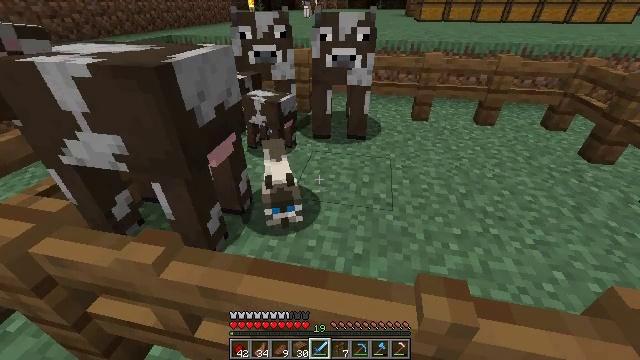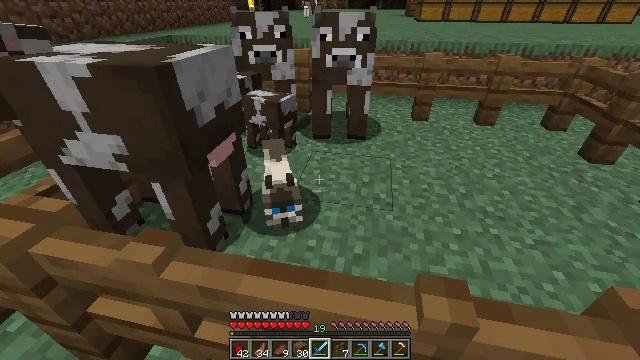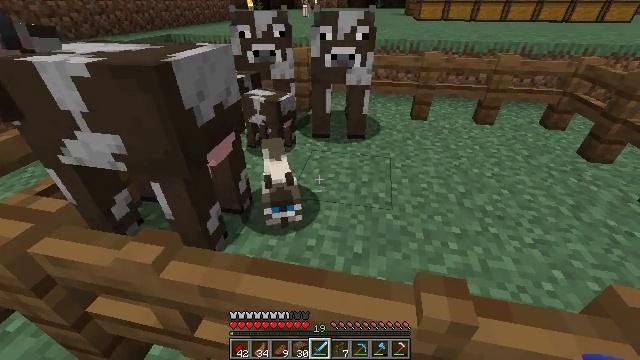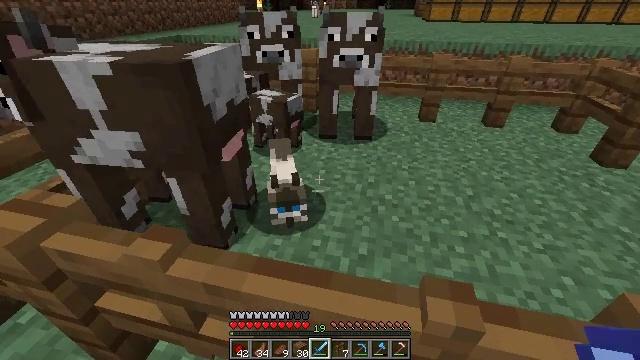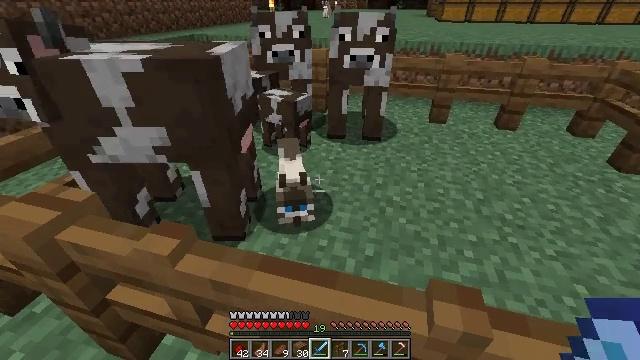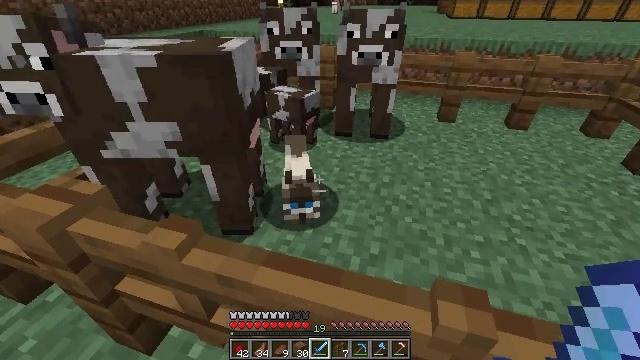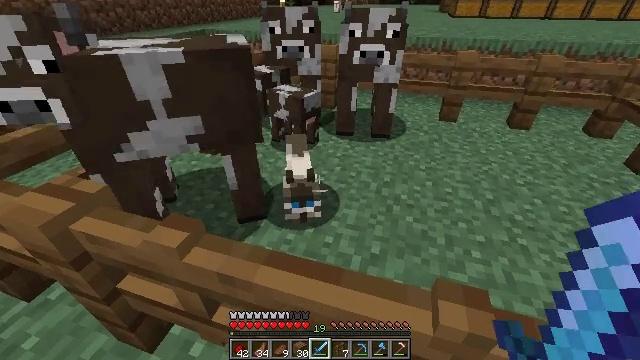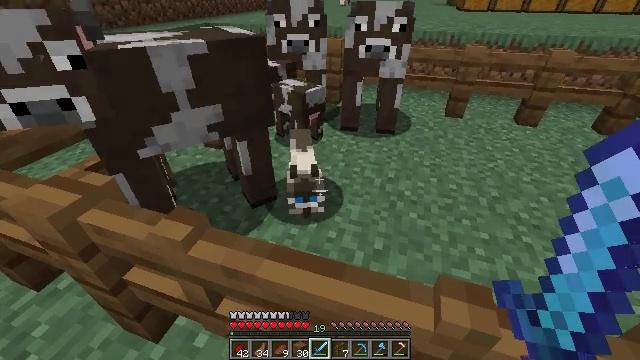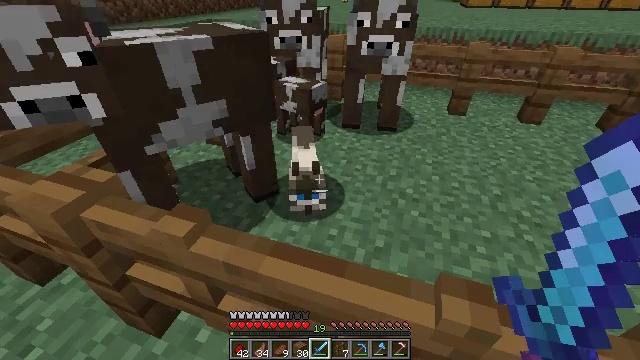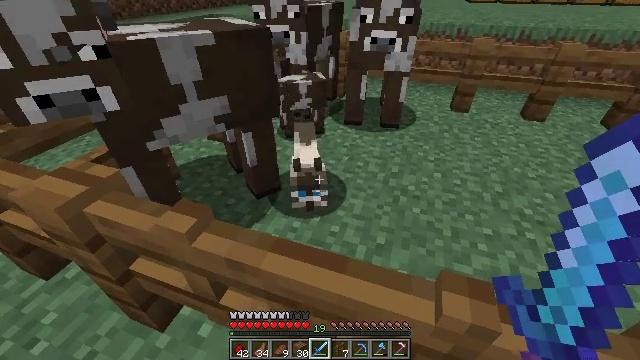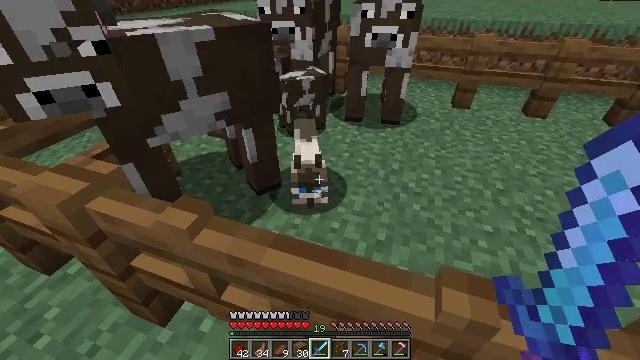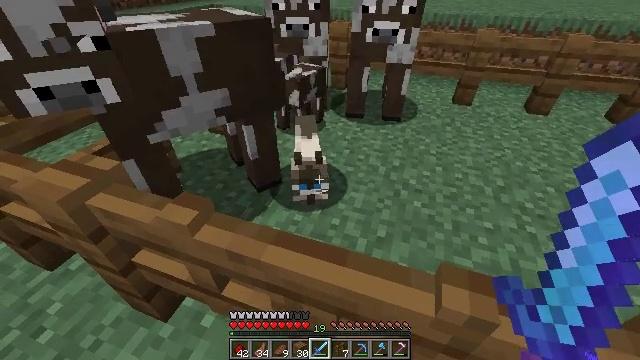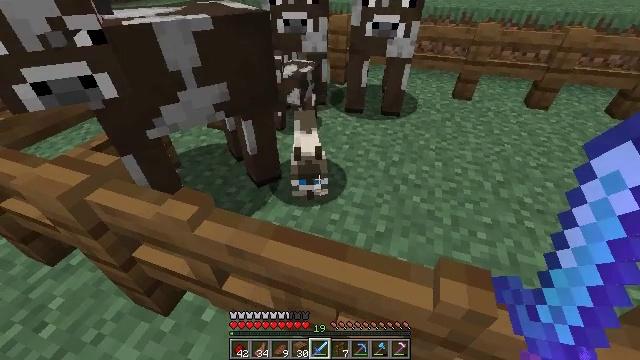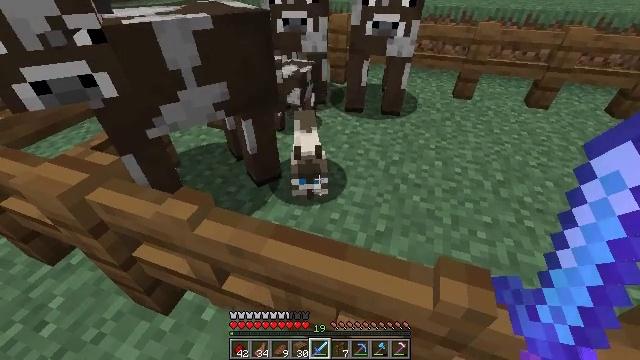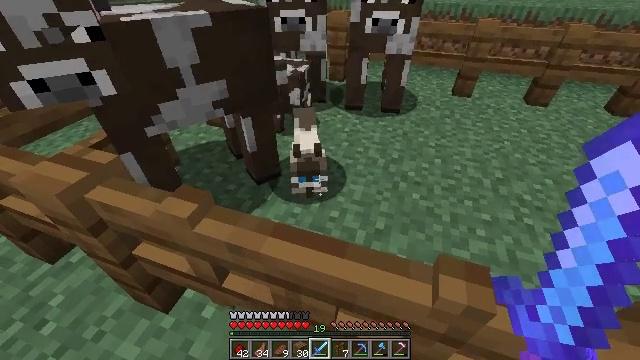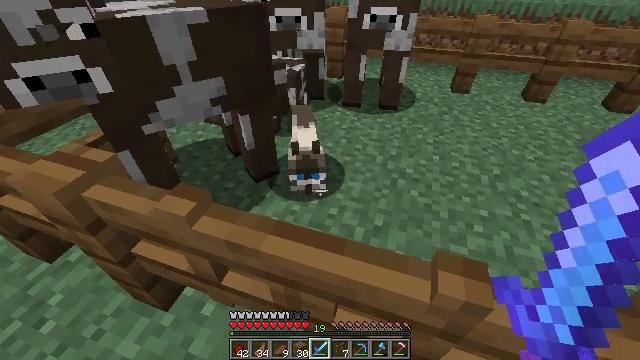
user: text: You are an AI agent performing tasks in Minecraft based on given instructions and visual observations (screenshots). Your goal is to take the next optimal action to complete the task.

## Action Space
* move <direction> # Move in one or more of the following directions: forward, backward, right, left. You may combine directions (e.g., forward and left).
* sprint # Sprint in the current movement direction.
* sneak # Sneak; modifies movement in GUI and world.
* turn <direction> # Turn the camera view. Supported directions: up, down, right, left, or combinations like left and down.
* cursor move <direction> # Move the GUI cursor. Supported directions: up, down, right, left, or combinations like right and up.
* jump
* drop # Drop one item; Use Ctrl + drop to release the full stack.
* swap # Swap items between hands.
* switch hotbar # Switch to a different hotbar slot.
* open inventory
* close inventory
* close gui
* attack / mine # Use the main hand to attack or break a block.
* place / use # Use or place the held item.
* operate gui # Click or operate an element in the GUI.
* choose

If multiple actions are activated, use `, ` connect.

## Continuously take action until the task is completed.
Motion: motion action
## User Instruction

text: Kill the cat.
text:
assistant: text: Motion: no_op
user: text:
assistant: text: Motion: no_op
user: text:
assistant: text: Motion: turn left
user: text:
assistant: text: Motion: turn left
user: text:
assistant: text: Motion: turn left
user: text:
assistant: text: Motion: no_op
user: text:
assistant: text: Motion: turn left and down
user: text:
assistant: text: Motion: no_op
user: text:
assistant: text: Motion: no_op
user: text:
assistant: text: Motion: no_op
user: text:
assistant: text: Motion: no_op
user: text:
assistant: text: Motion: turn down
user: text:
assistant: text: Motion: no_op
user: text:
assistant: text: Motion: no_op
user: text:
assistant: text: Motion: no_op
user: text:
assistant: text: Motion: no_op
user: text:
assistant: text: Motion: no_op
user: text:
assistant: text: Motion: no_op
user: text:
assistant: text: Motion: no_op
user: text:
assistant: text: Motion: no_op
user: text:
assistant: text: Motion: no_op
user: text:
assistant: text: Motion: attack / mine
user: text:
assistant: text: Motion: attack / mine
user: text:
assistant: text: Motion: no_op
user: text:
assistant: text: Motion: no_op
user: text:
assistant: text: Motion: no_op
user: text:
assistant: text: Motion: no_op